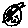
Label: moon